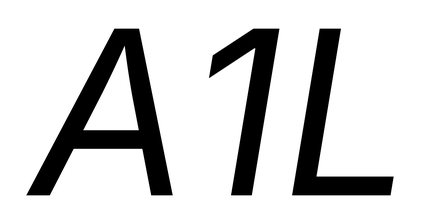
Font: Inter-Italic_Italic